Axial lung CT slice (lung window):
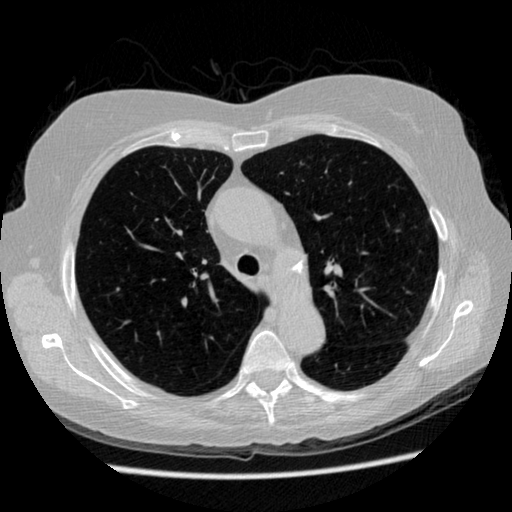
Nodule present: no